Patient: sex F, age 31
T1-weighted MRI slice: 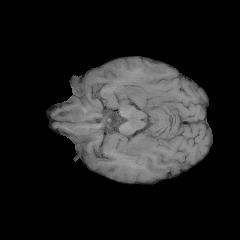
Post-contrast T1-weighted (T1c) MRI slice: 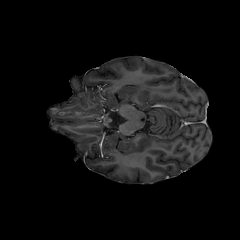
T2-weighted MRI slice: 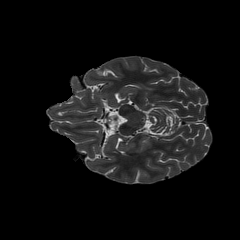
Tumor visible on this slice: yes
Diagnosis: Glioblastoma, IDH-wildtype
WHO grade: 4